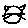
Label: cat